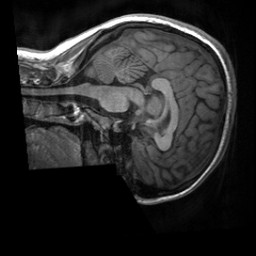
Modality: T1w
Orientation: sagittal
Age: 21
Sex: female
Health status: healthy
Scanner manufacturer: siemens
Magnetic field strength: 3 T
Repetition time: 2 s
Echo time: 0.00232 s